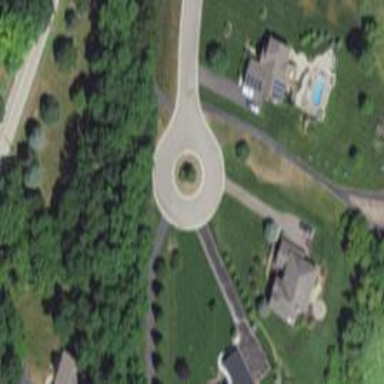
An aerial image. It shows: Turning loop on the road.